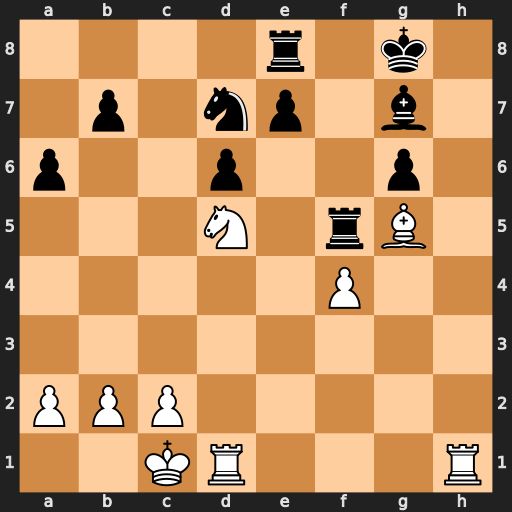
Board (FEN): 4r1k1/1p1np1b1/p2p2p1/3N1rB1/5P2/8/PPP5/2KR3R
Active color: w
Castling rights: -
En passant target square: -
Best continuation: Nxe7+ Rxe7 Bxe7